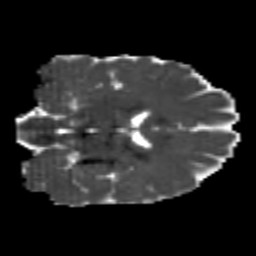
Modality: MD
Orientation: coronal
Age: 26
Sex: female
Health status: healthy
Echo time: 0.074 s